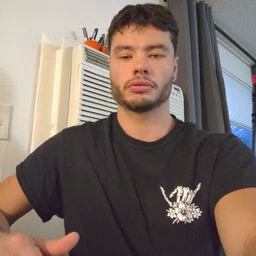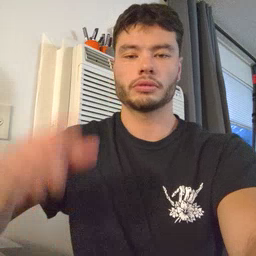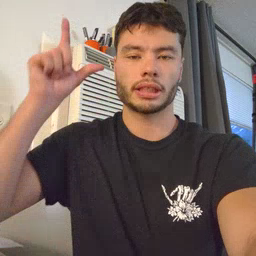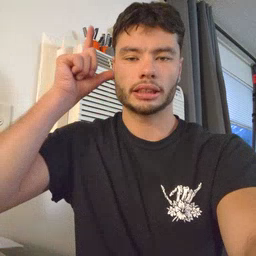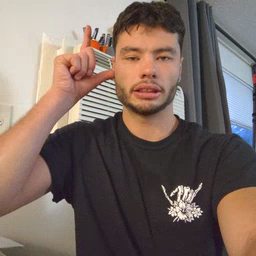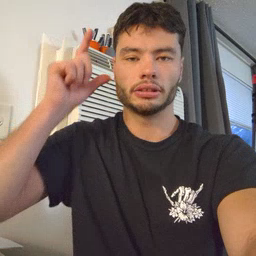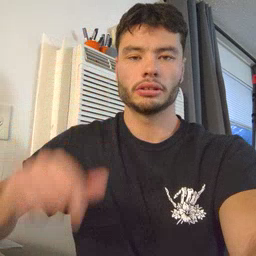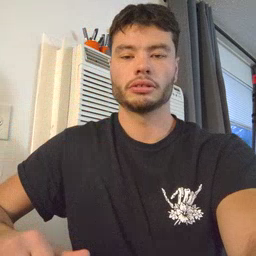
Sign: listen